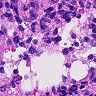
Metastatic tissue present: no